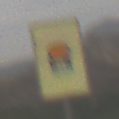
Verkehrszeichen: FahrzeugeMitWassergefaehrdenderLadungOhnePfeilsymbol
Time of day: MorningAfternoon
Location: Outdoor (Nature)
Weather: Overcast
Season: NotSpecified
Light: Natural